Question: <URL> doesn't. Does that mean we cannot style the latter in a resource dictionary?
'''
<ResourceDictionary
xmlns="http://schemas.microsoft.com/winfx/2006/xaml/presentation"
xmlns:x="http://schemas.microsoft.com/winfx/2006/xaml">
<Style TargetType="{x:Type GridViewColumn}">
</Style>
<Style TargetType="{x:Type GridViewColumnHeader}">
<Setter Property="Background" Value="LightBlue"/>
</Style>
</ResourceDictionary>
'''

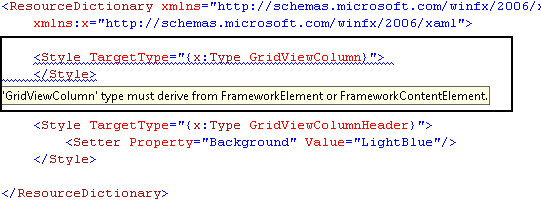
Answer: Yes that means exactly what you said. GridViewColumn has no style. Its not an UiElement. However GridViewColumnHeader is one and it supports style.